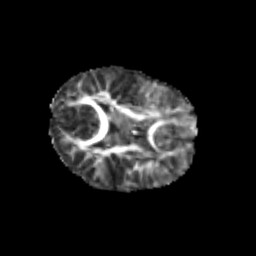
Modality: FA
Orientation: axial
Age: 6
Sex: female
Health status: healthy